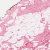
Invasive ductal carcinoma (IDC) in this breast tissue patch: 0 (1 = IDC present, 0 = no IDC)